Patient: sex M, age 34
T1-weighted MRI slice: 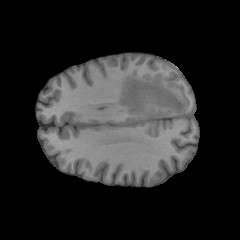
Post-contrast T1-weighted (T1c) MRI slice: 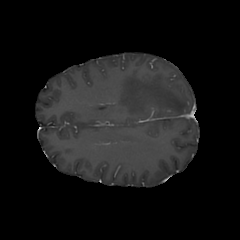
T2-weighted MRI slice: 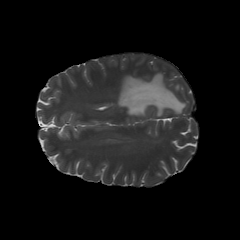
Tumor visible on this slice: yes
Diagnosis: Astrocytoma, IDH-mutant
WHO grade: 3